I will show an image sequence of human cooking. I have annotated the images with numbered circles. Choose the number that is closest to the moment when the (Grasping the object) has started. You are a five-time world champion in this game. Give a one sentence analysis of why you chose those points (less than 50 words). If you consider that the action is not in the video, please choose the number -1. Provide your answer at the end in a json file of this format: {"points": []}
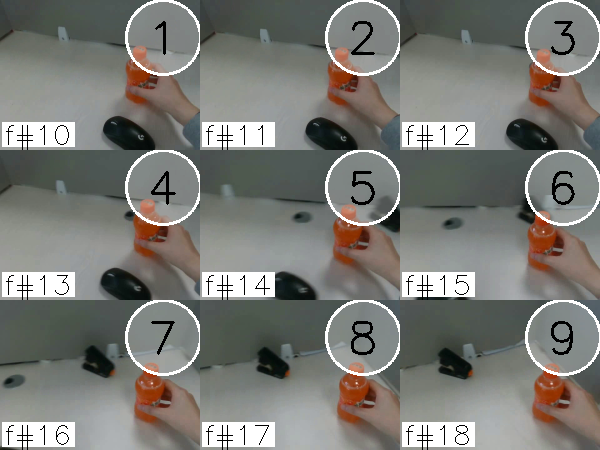
Frame 2 shows the clearest moment of hand-object contact.
{"points": [2]}